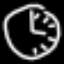
Label: clock